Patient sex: F
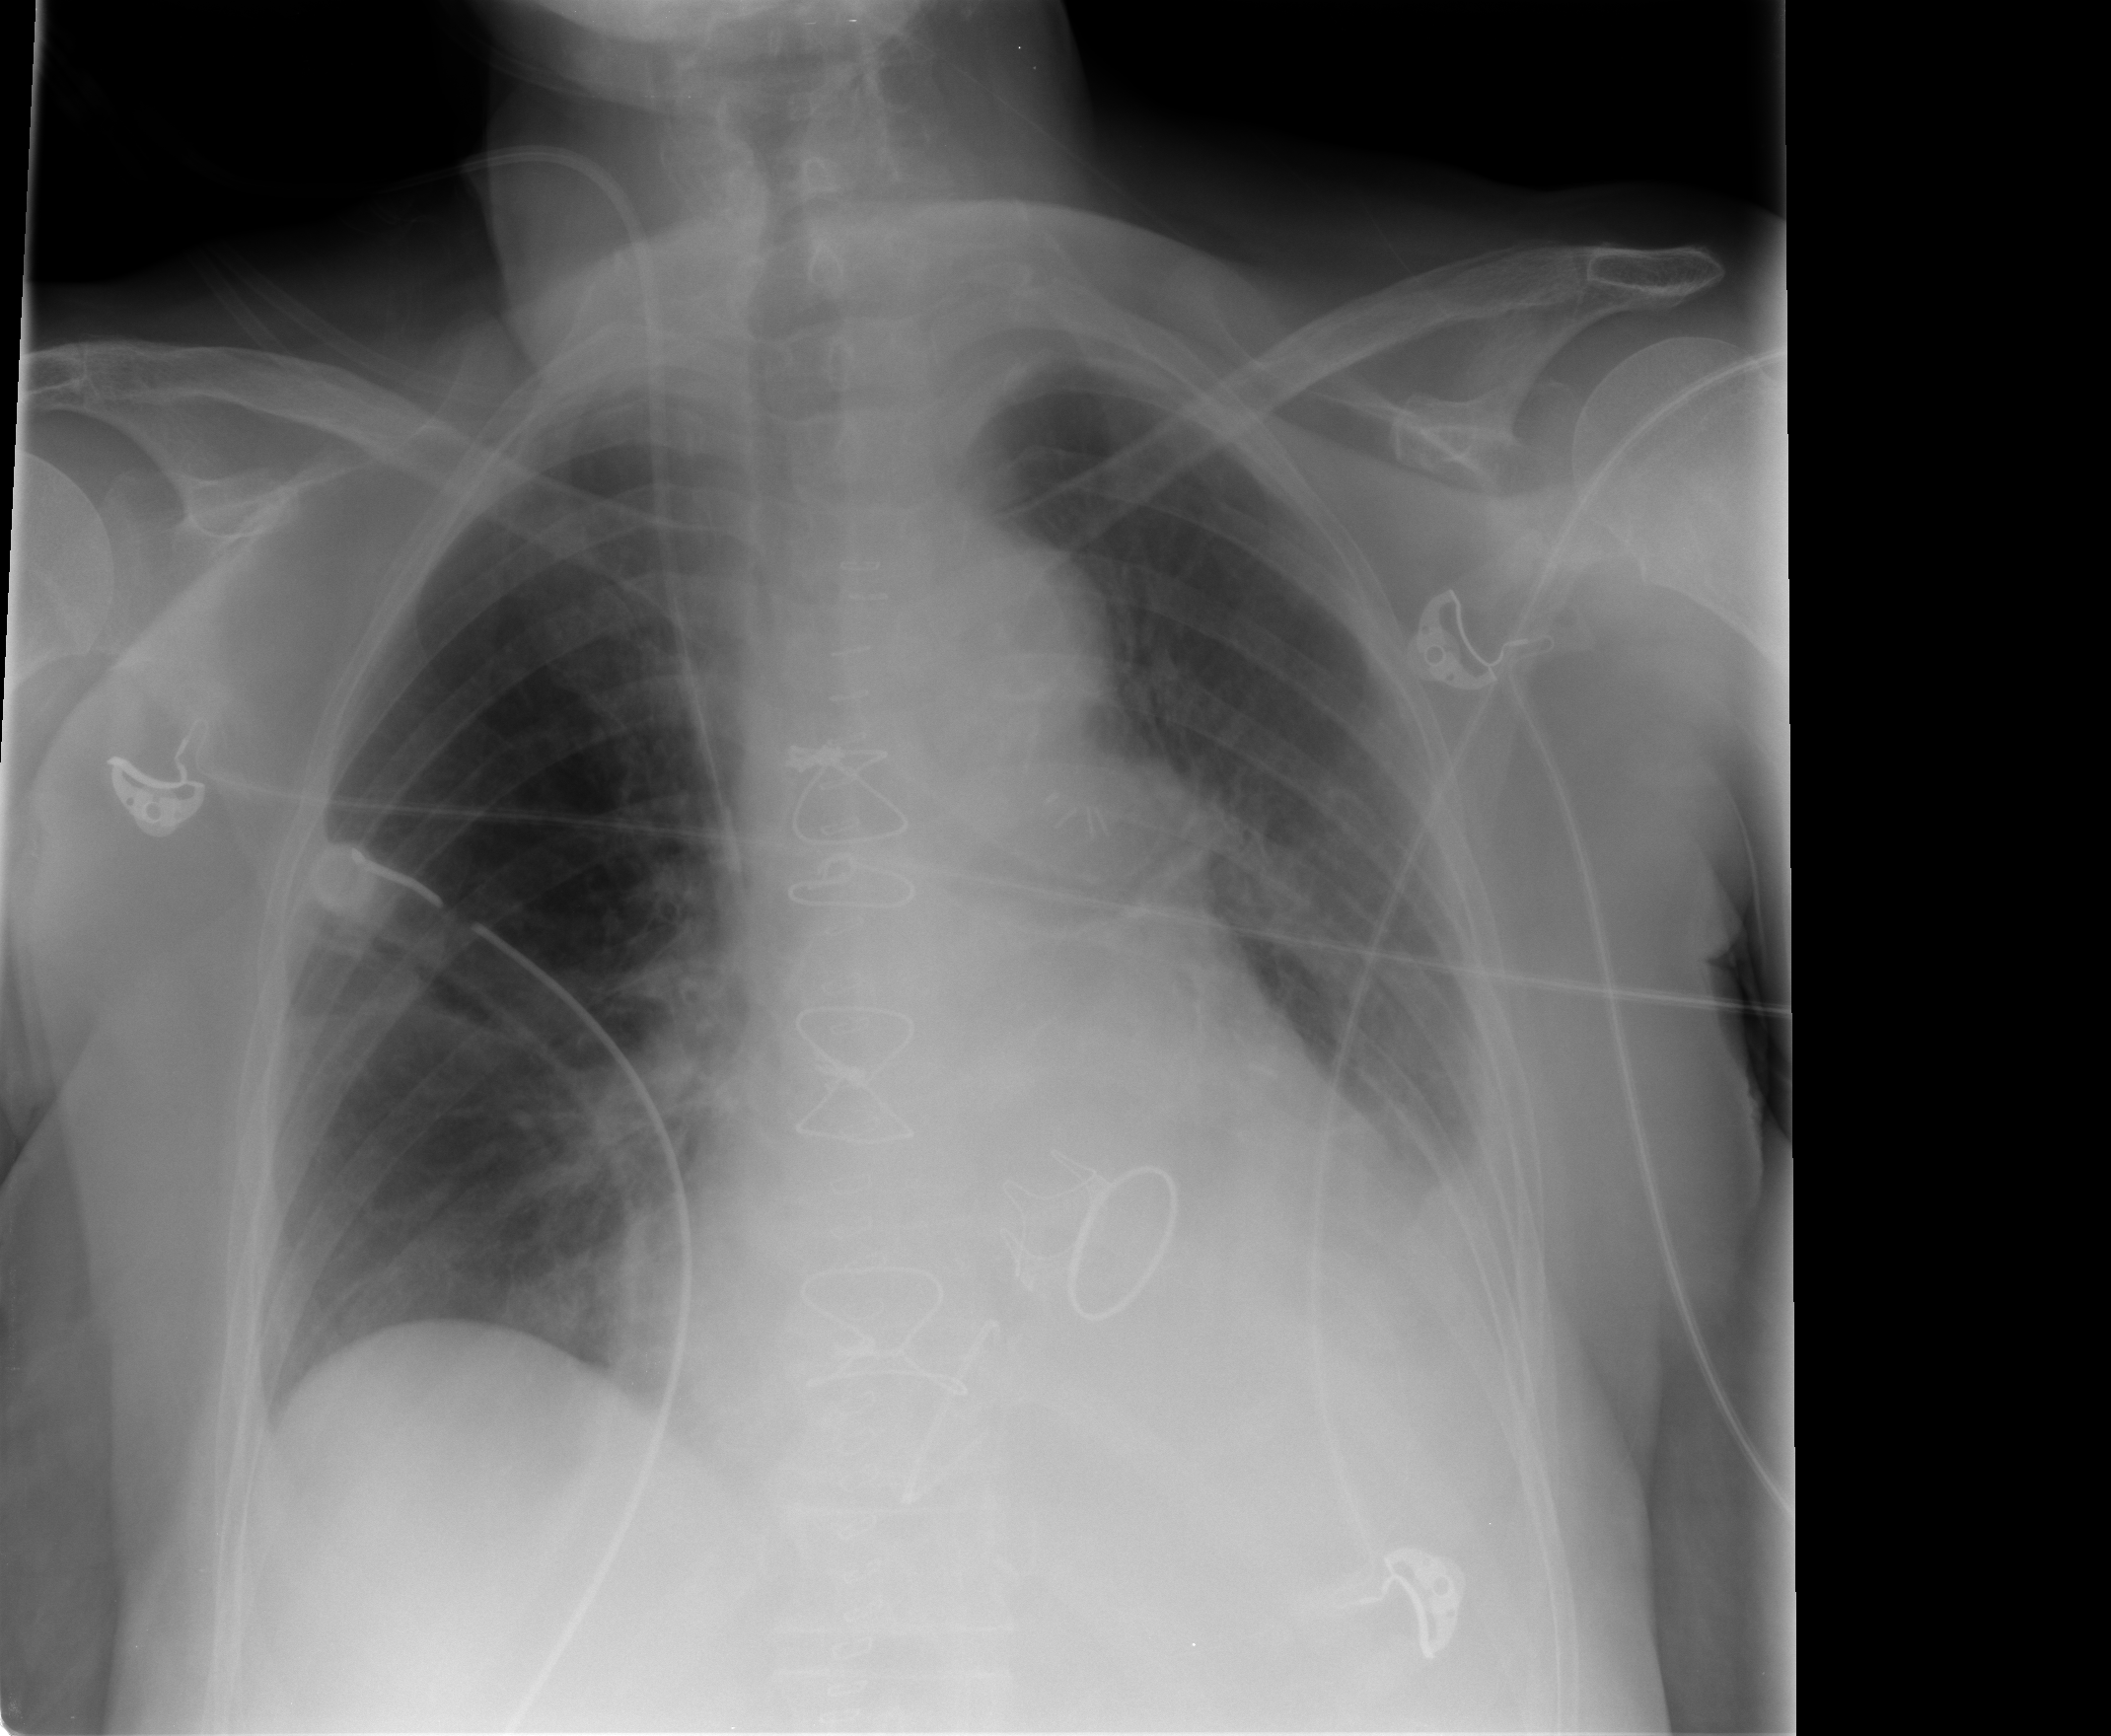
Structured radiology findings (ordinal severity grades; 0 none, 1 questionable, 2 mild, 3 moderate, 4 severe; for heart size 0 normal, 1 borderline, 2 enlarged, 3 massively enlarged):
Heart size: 2
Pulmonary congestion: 2
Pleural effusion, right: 0
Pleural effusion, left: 2
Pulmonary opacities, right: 0
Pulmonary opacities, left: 0
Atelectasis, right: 2
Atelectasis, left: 2